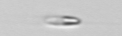
Label: flagellate_morphotype3